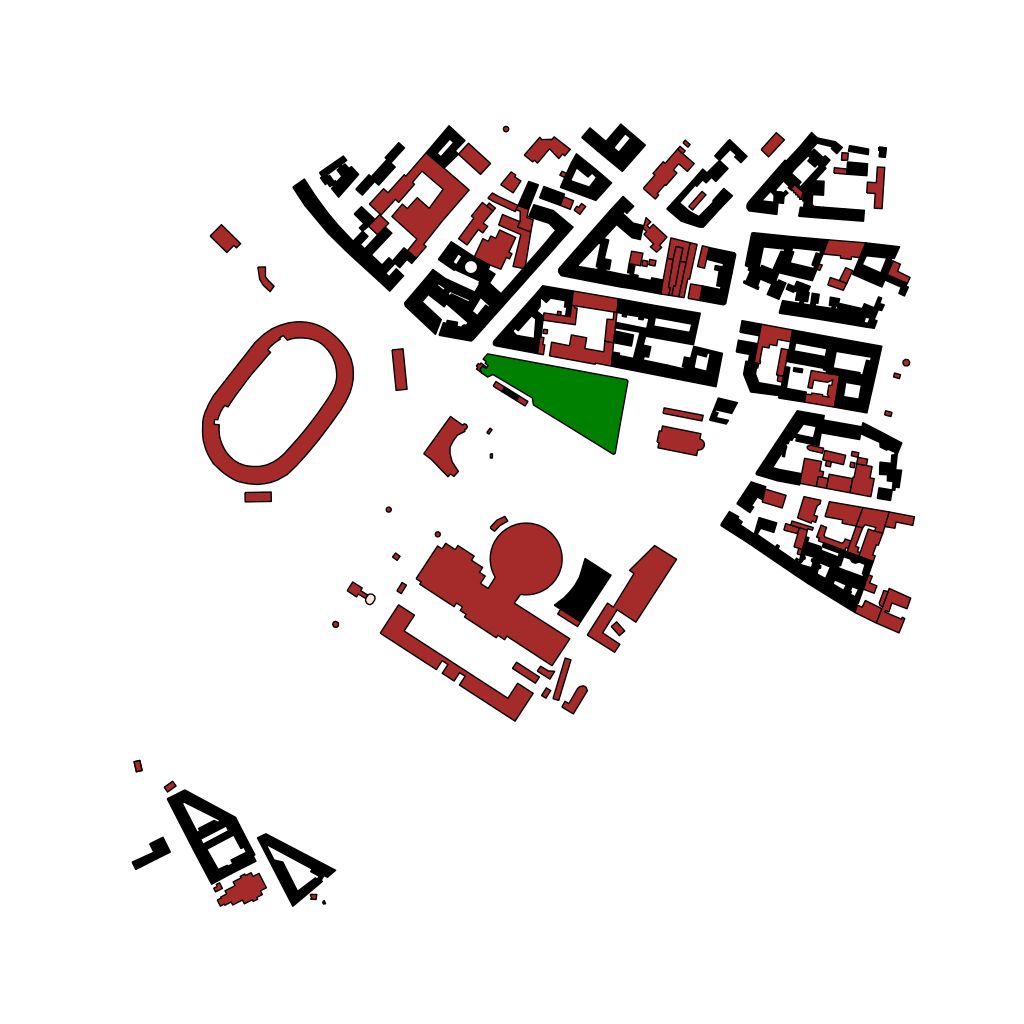
Tags: overhead vector_map, business, industrial, recreation, residential, special, historical, modern, soviet, high_rise, individual_rise, low_rise, medium_rise, density_1, Building, Facility, Gas, Park, 1.0 km²